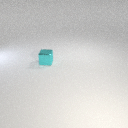
small cyan metal cube